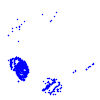
Particle: proton